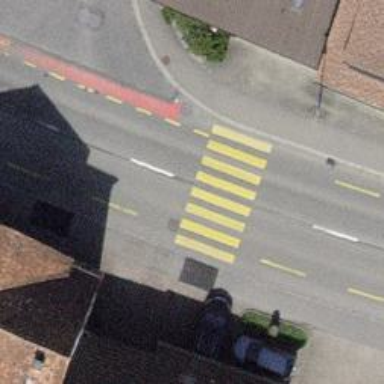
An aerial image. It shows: Uncontrolled zebra crossing.